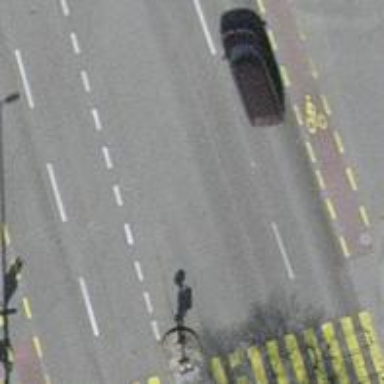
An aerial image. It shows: Road with traffic signals.